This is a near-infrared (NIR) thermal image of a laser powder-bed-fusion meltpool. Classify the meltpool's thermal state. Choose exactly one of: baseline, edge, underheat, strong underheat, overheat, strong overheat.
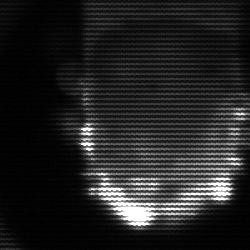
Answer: baseline